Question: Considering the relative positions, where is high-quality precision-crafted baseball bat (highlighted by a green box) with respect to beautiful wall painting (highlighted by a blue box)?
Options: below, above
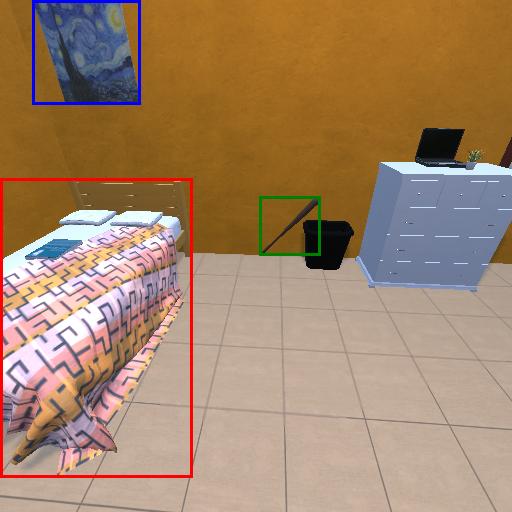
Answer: below